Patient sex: F
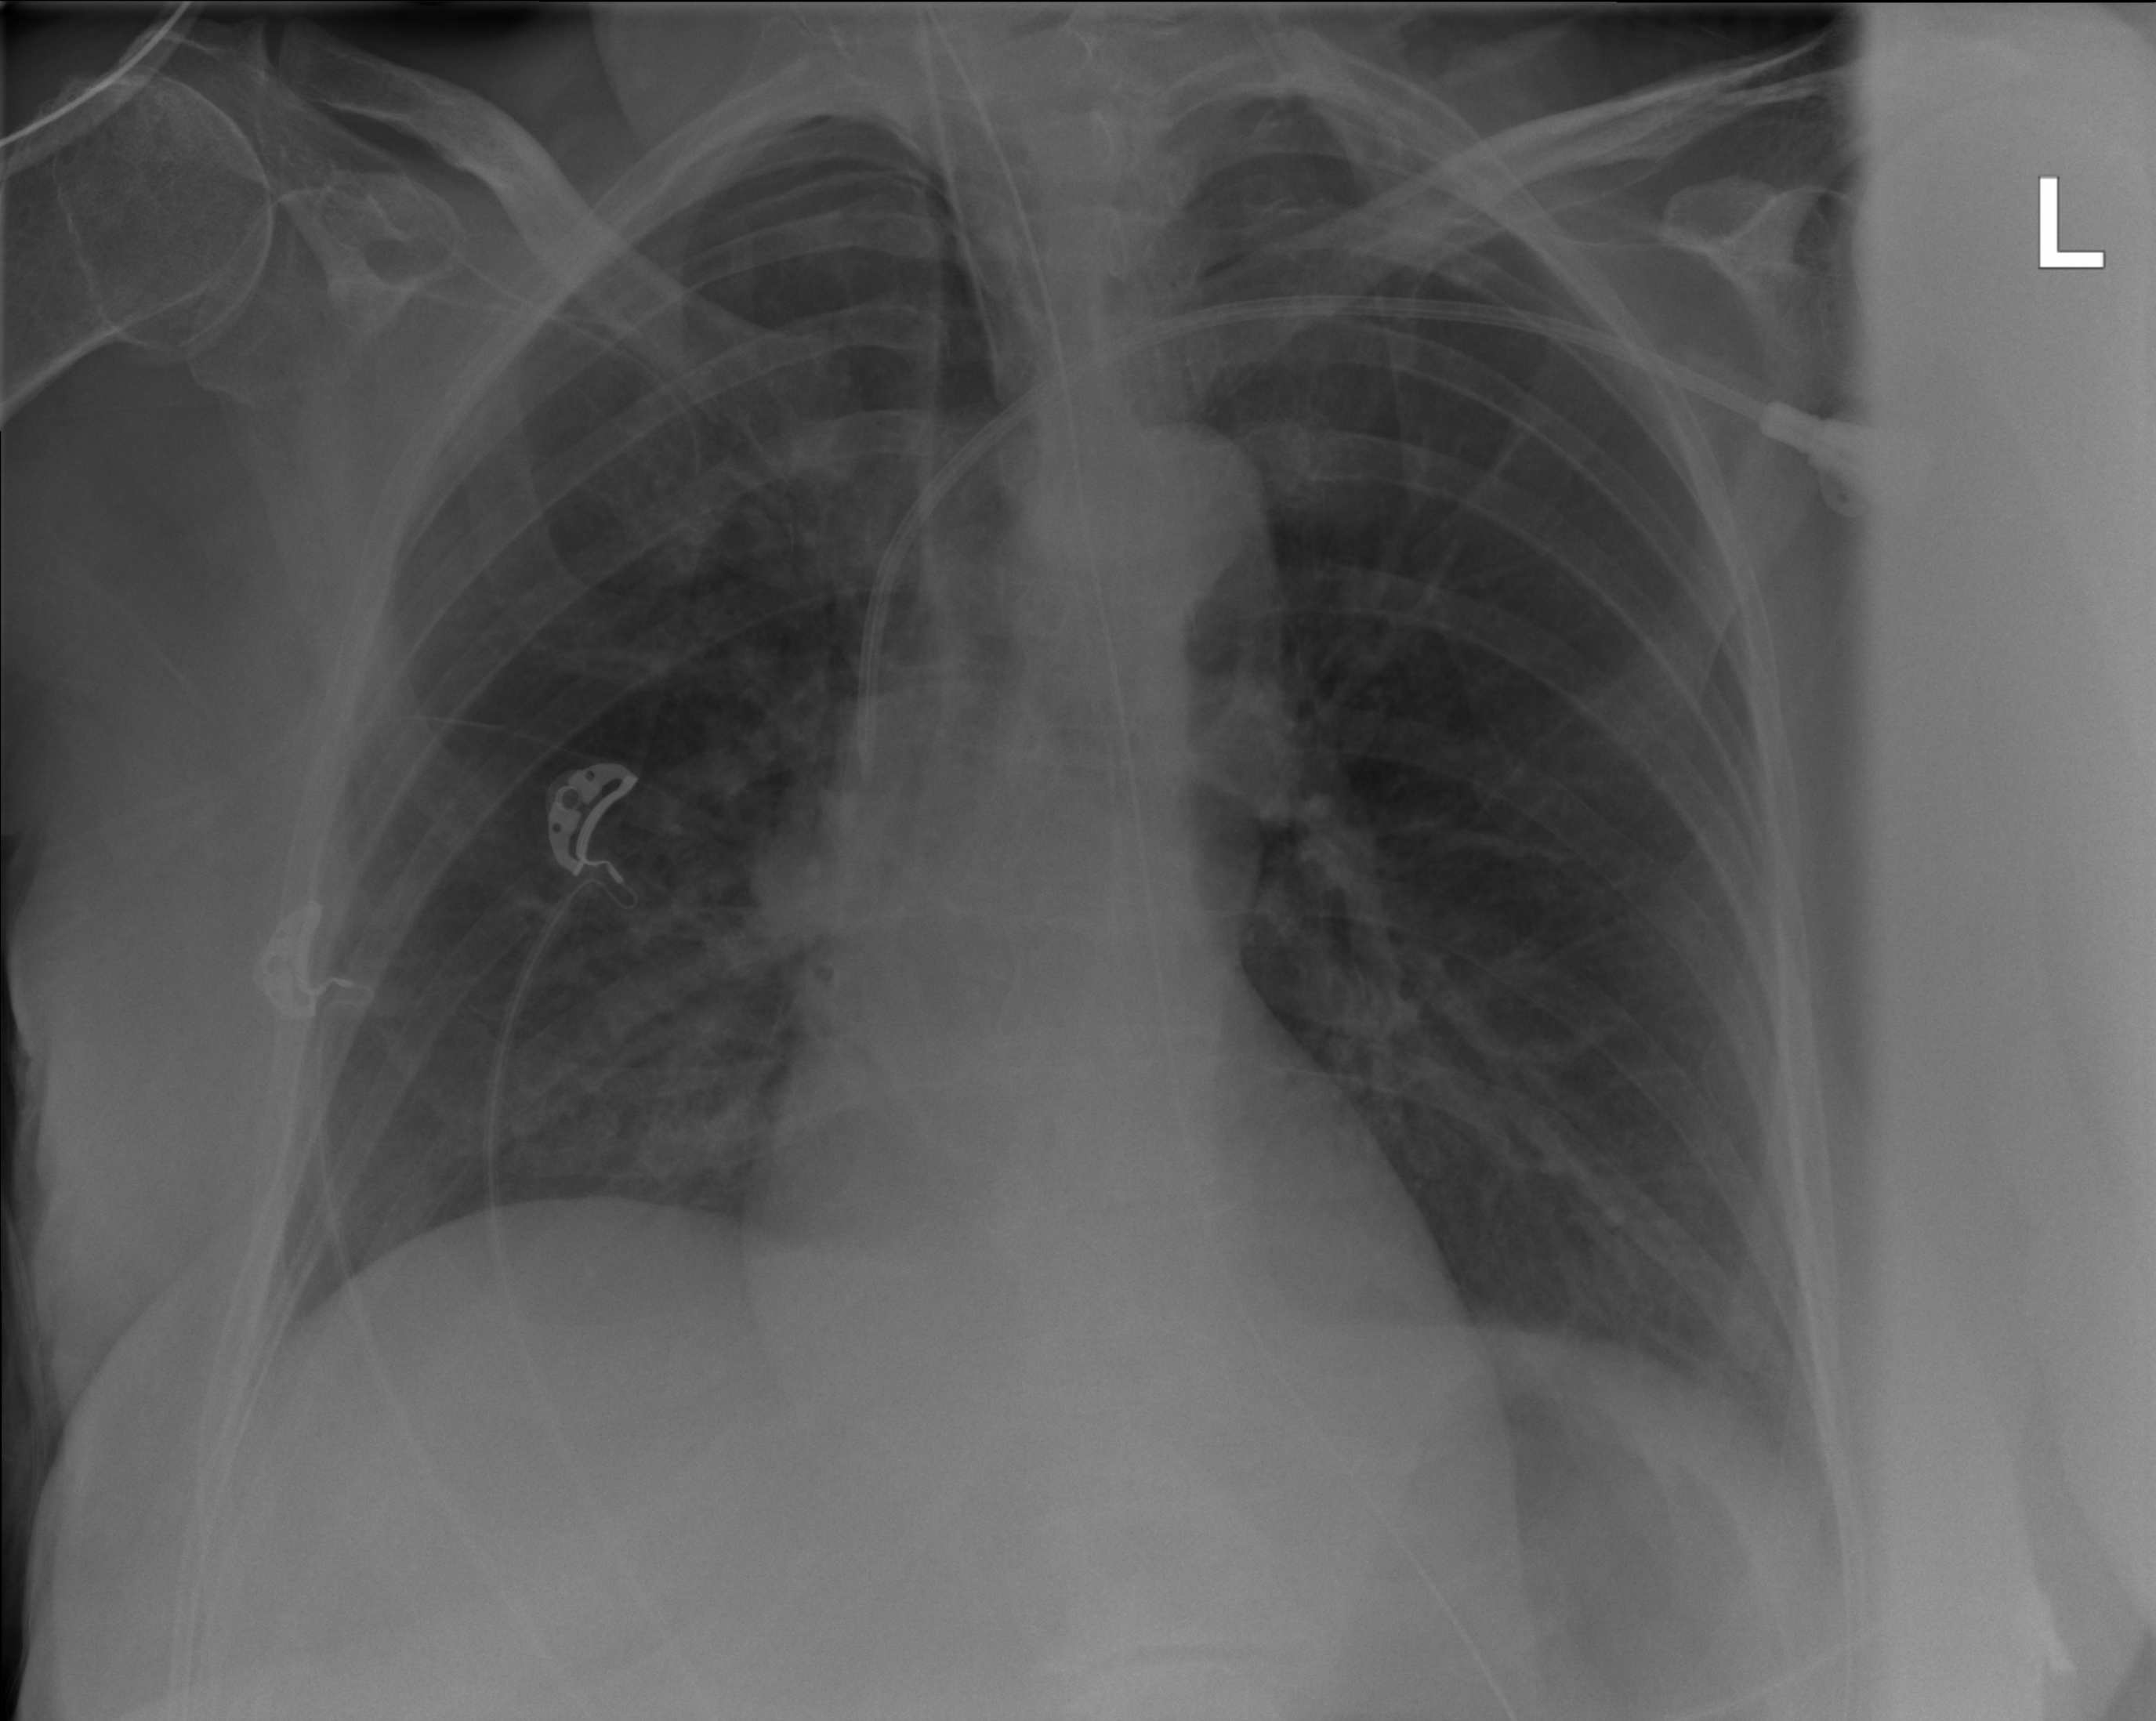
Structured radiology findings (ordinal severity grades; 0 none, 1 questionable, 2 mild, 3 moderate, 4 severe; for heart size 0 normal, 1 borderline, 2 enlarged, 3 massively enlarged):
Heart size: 0
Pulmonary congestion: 0
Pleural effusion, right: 0
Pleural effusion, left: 2
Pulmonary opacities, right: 2
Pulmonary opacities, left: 0
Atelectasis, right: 2
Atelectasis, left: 2